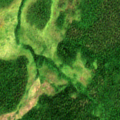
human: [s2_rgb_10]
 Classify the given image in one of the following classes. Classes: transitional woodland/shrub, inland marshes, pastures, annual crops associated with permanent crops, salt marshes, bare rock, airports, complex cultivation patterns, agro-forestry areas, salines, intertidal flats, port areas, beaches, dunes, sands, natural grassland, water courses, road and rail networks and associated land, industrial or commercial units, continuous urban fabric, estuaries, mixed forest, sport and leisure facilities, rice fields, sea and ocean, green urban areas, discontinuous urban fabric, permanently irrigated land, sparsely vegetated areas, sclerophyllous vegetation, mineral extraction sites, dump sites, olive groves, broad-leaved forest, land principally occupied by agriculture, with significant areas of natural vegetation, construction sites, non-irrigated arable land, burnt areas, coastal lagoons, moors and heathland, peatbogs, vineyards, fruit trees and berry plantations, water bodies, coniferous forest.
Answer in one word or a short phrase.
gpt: coniferous forest, peatbogs